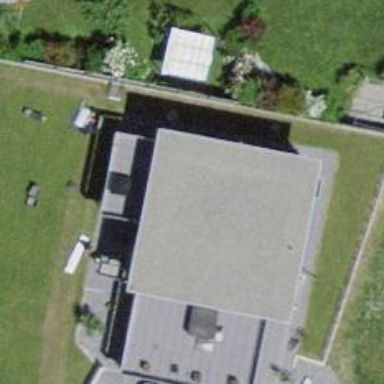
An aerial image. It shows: Flat-roofed building.